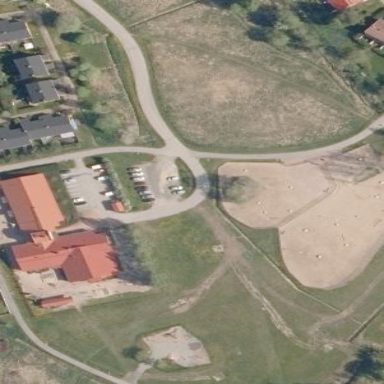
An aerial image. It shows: Playground area for leisure land.